Question: I have this problem :

here is the code :
'''
<p:panelGrid styleClass="newArticlePanelGrid" >
<!-- __________________________________________row1________________________________________________ -->
<p:row>
<p:column>
<h:outputLabel value="Designation : " />
</p:column>
<p:column colspan="3" >
<p:inputText id="new-article-designation" style="width: 449px;"
value="#{articlesMB.article.designation}" required="true"
requiredMessage="designation requise" />
</p:column>
</p:row>
<p:row>
<p:column />
<p:column colspan="3" >
<p:message id="for-new-article-designation"
for="new-article-designation" display="text" />
</p:column>
</p:row>
<!-- __________________________________________row2________________________________________________ -->
<p:row>
<p:column>
<h:outputLabel value="Type : " />
</p:column>
<p:column>
<p:selectOneMenu id="new-article-typeggg" required="true"
requiredMessage="type requis" converter="#{typeConverter}"
style="width:100%" value="#{articlesMB.article.type}">
<!-- <f:selectItem itemLabel="Selectionner Type" itemValue="" />-->
<f:selectItems value="#{articlesMB.listTypes}" var="v"
itemLabel="#{v.libelle}" itemValue="#{v}" />
</p:selectOneMenu>
</p:column>
<p:column>
<h:outputLabel value="Unite : " />
</p:column>
<p:column>
<p:selectOneMenu id="new-article-unite" required="true"
widgetVar="uniteselect" requiredMessage="unite requise"
converter="#{uniteConverter}" style="width:100%"
value="#{articlesMB.article.unite}">
<!-- <f:selectItem itemLabel="Selectionner Unite" itemValue="" /> -->
<f:selectItems value="#{articlesMB.listUnites}" var="v"
itemLabel="#{v.libelle}" itemValue="#{v}" />
</p:selectOneMenu>
</p:column>
</p:row>
<p:row>
<p:column />
<p:column>
'''
I don't know what I should do to reolve this problem : I tested 'width:100%' but as you see it doesn't change
how can I resolve that ?
thank you in advance
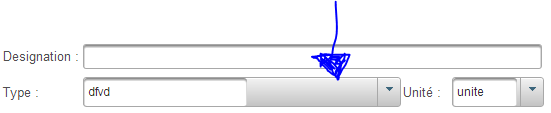
Answer: The problem come from 'style="100%"', it only change selectonemenu's width, you should set width for label inside selectonemenu(in this situation):
'''
<style type="text/css">
.ui-selectonemenu-label{
width:100% !important;
}
</style>
'''
If you want set all selectonemenu:
'''
<style type="text/css">
.ui-selectonemenu-label{
width:100% !important;
}
.ui-selectonemenu{
width:100% !important;
}
</style>
'''
for more general, you can include in css file.
<URL>